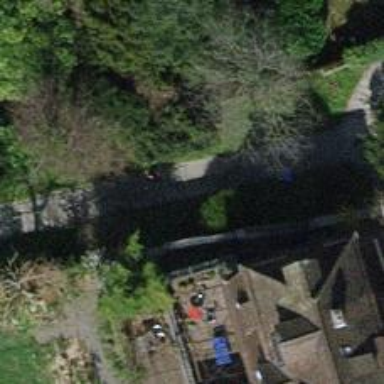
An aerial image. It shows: Concrete footway.